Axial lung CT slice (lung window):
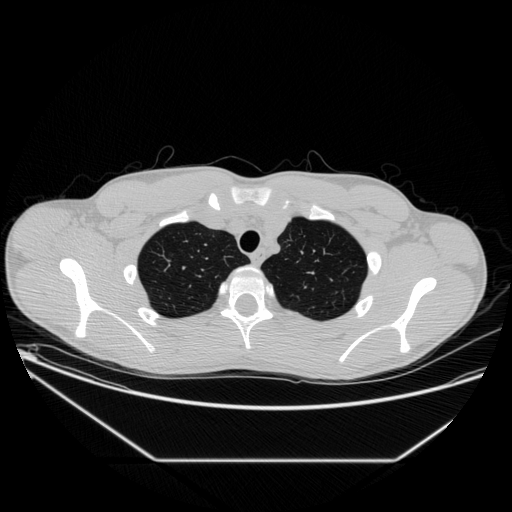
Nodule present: no